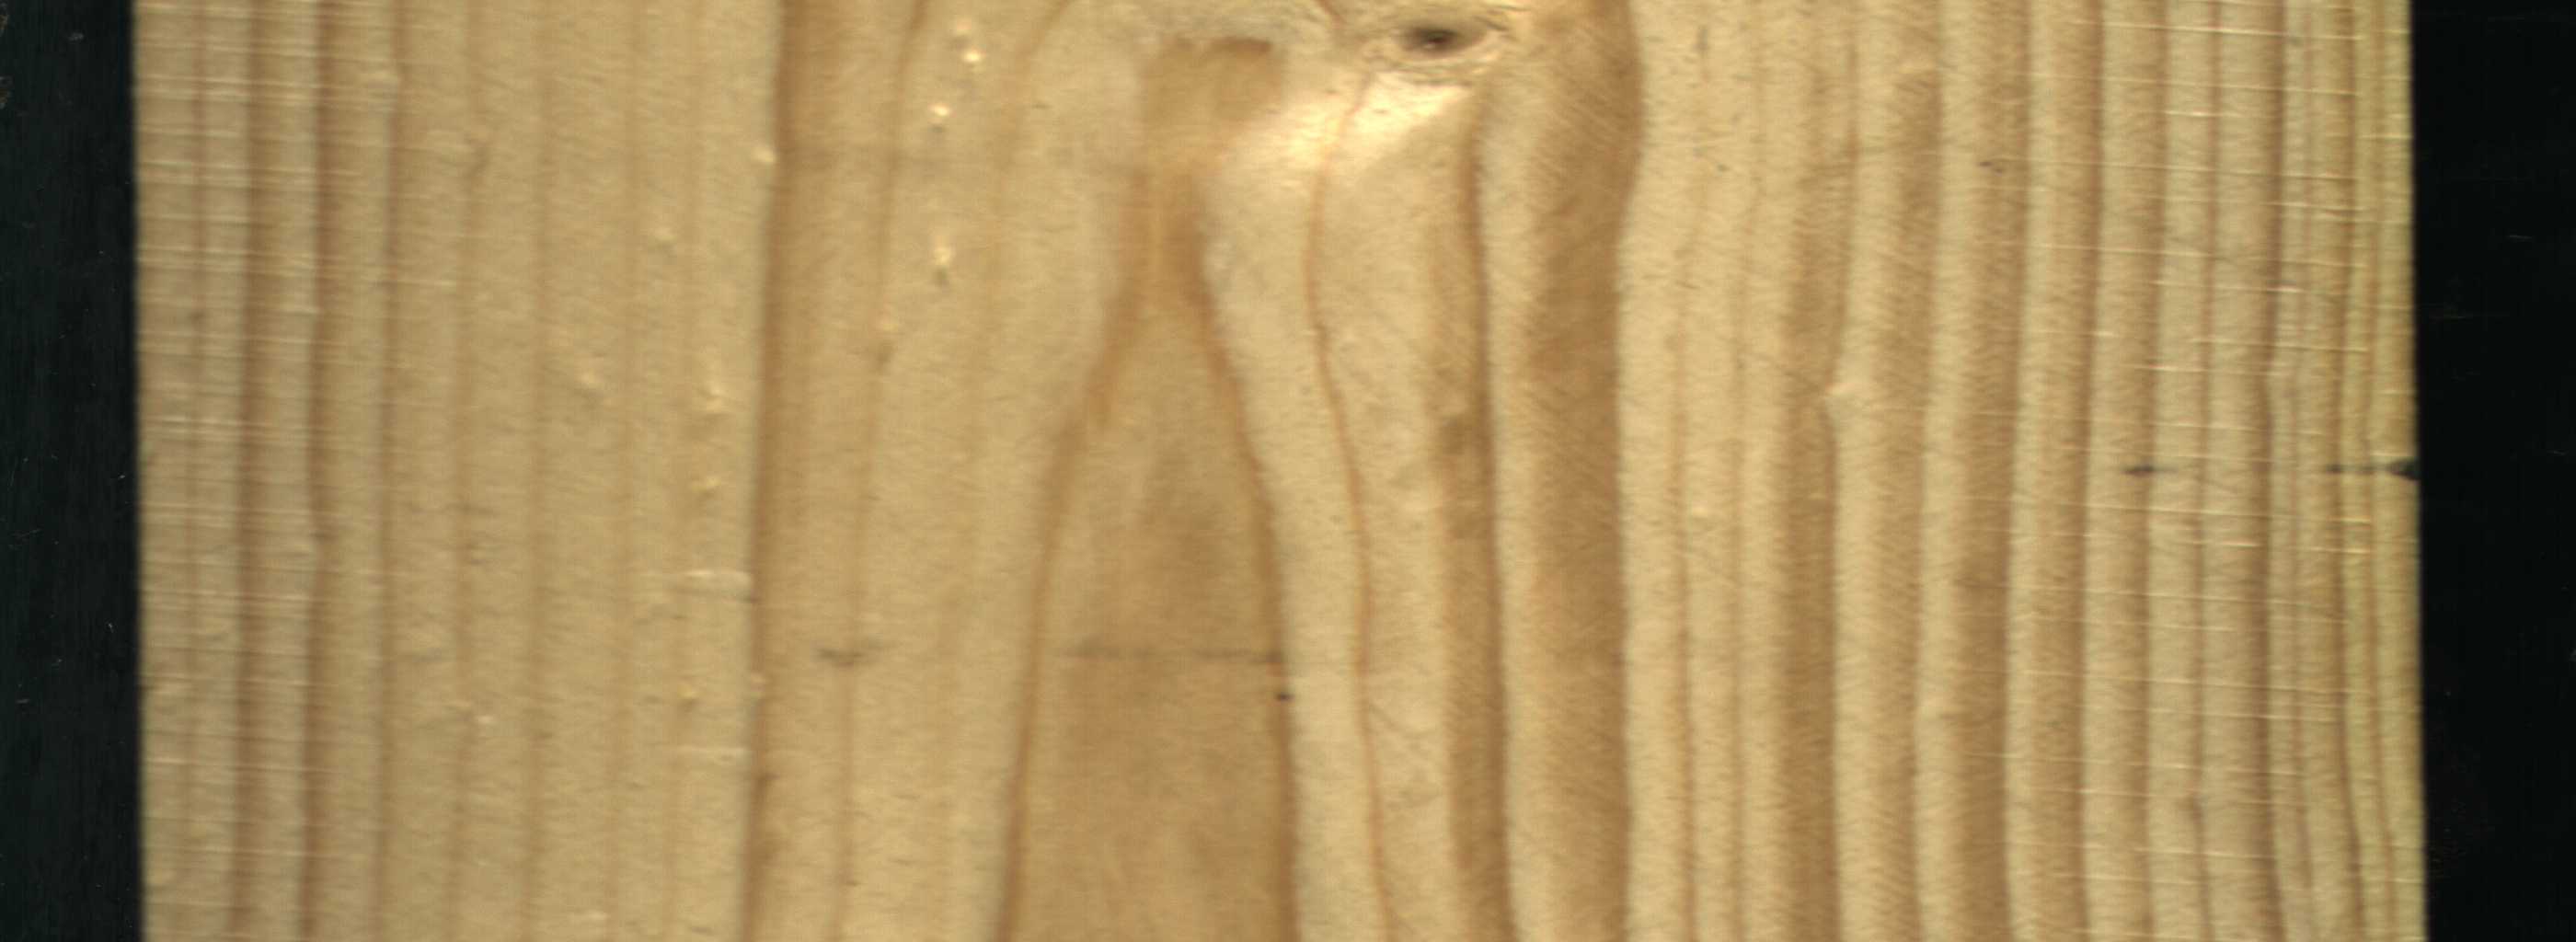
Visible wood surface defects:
Live_Knot